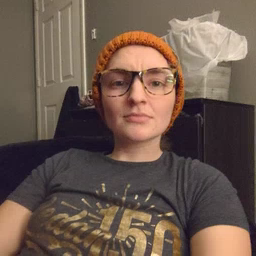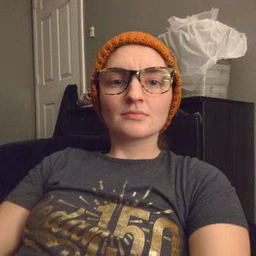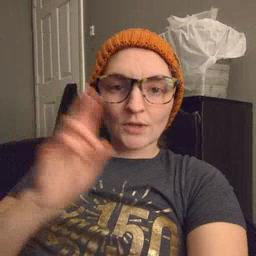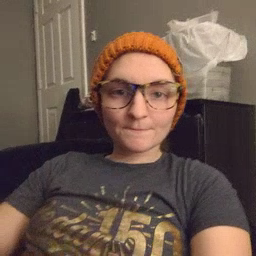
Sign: refrigerator